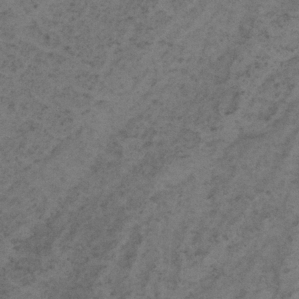
Label: frost